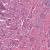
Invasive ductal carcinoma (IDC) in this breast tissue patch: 1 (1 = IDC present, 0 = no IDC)